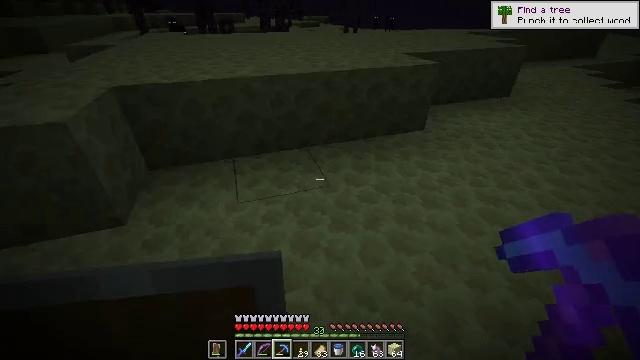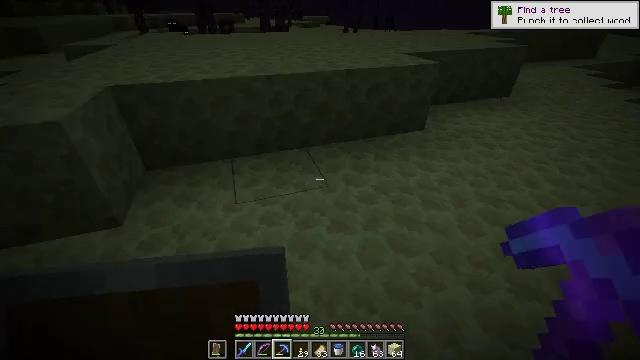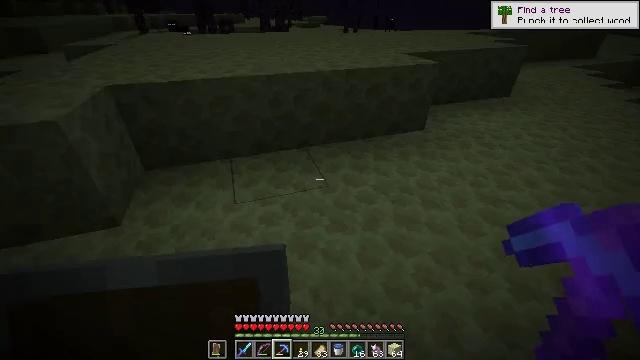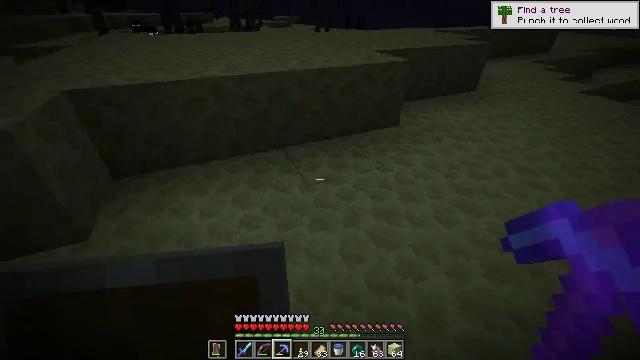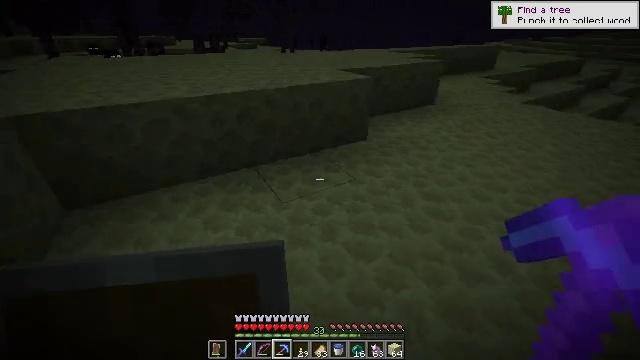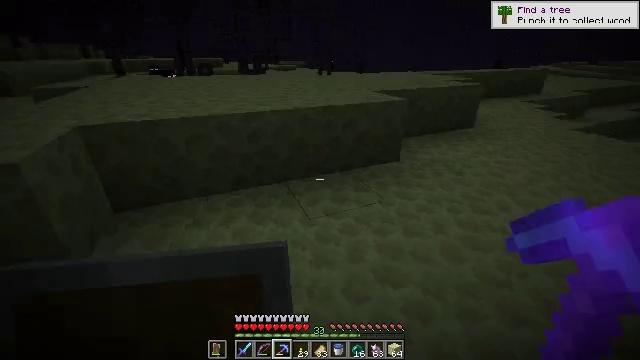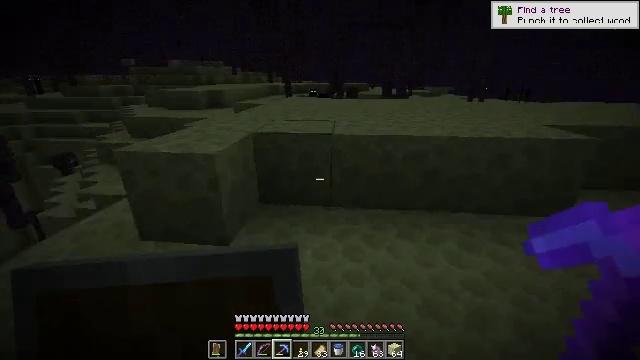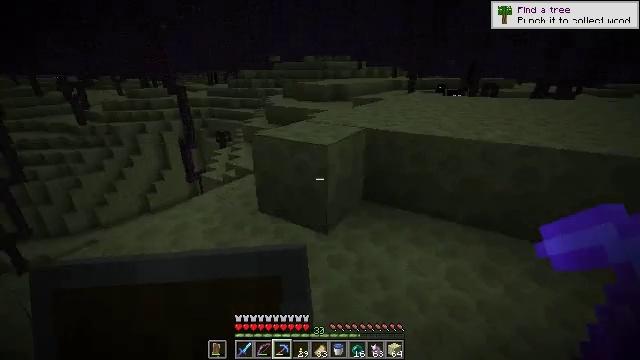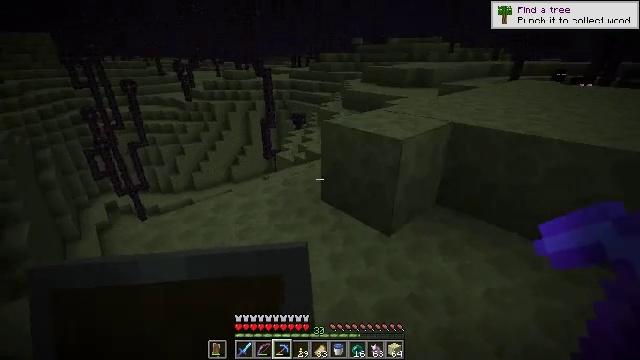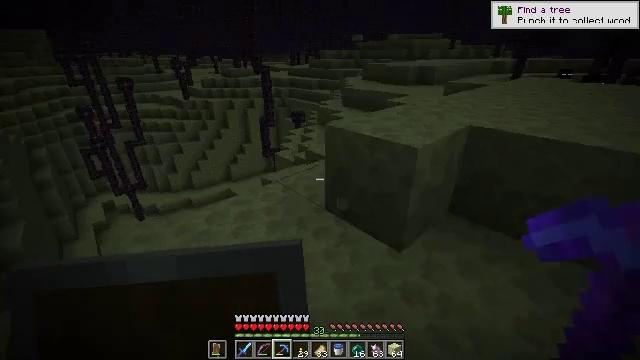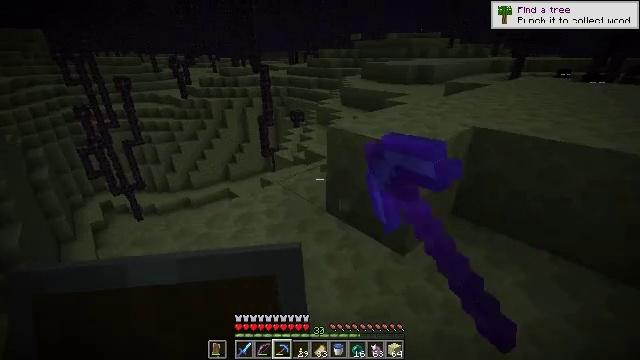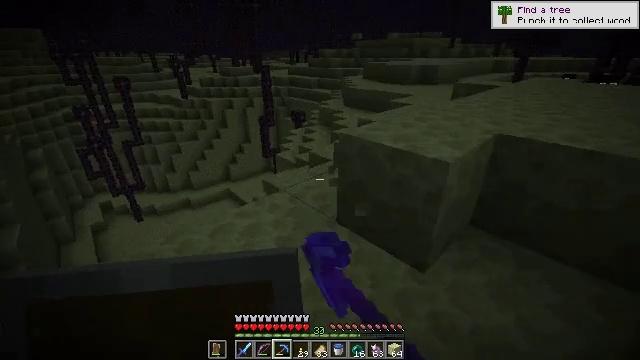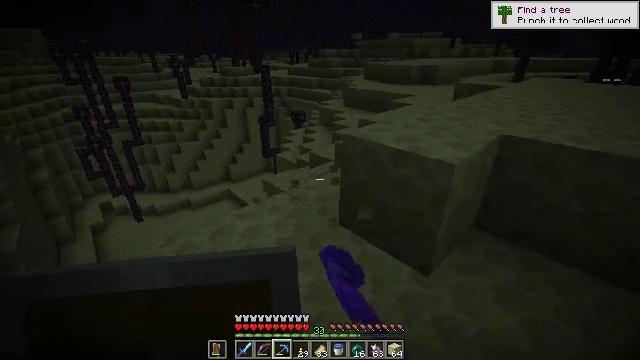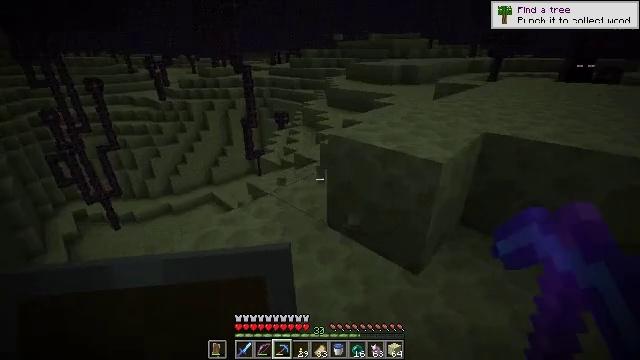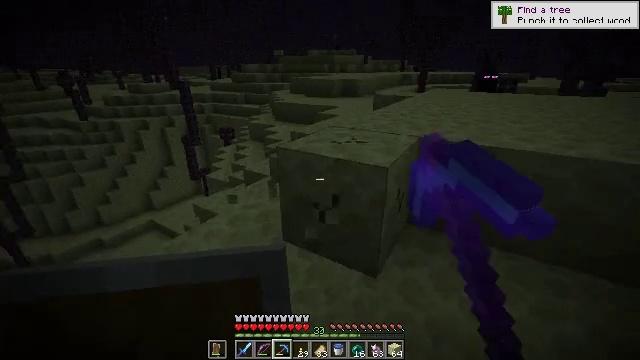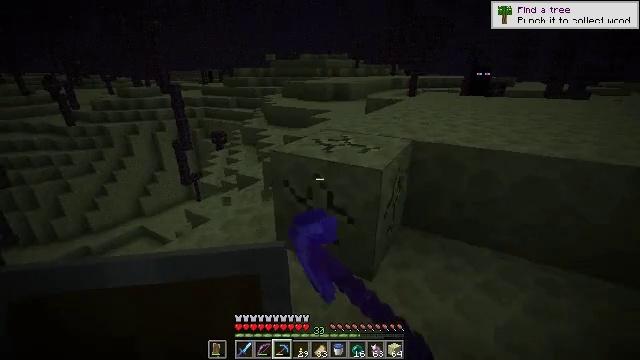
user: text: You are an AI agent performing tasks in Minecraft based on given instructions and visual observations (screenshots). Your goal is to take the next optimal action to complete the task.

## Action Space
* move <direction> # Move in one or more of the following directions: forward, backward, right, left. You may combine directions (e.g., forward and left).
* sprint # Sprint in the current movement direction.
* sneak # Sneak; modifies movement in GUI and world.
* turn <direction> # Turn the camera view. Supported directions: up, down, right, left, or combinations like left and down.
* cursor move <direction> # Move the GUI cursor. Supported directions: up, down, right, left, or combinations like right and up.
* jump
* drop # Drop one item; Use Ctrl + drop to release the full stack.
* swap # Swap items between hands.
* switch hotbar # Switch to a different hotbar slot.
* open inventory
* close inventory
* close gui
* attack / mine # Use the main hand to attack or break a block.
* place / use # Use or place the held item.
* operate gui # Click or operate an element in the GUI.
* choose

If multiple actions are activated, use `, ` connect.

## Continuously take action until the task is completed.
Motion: motion action
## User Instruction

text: Break some end stone blocks.
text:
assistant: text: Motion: no_op
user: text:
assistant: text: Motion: no_op
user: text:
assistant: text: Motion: turn right
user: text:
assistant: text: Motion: turn right and up
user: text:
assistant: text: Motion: turn left and up
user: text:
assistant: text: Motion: move forward, turn left and up
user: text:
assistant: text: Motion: move forward, turn left and down
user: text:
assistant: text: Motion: move forward, turn left and down
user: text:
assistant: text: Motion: move forward and move left, attack / mine
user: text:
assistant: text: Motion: move forward and move left, attack / mine
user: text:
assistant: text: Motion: attack / mine
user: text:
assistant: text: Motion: attack / mine
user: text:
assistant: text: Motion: turn right, attack / mine
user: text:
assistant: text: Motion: turn right and up, attack / mine
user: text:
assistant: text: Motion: turn right, attack / mine
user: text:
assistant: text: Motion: turn right, attack / mine
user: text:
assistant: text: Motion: turn right, attack / mine
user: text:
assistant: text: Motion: attack / mine
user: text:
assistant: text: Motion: attack / mine
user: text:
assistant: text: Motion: attack / mine
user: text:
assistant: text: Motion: move forward, attack / mine
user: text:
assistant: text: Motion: move forward, turn right and up, attack / mine
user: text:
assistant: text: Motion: move forward, turn right and up, attack / mine
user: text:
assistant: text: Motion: move forward and move left, attack / mine
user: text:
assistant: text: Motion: move forward and move left, attack / mine
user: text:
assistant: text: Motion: move forward and move left, attack / mine
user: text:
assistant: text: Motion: move forward, turn right, attack / mine
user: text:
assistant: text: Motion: turn right and down, attack / mine
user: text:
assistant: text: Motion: turn right, attack / mine
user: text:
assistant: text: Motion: attack / mine